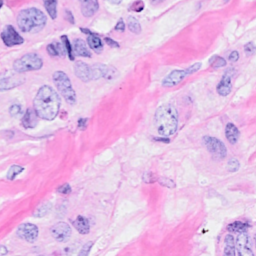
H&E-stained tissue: Breast